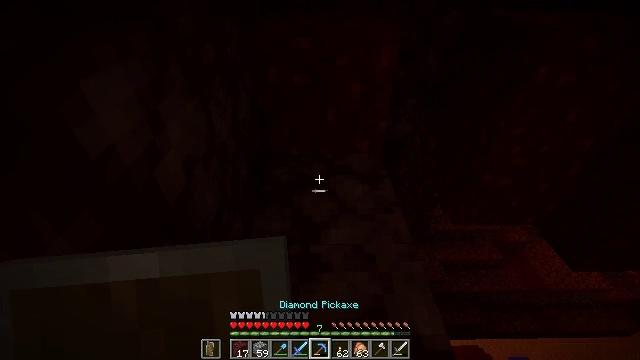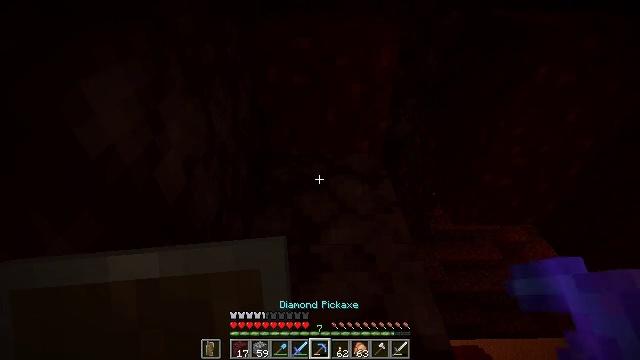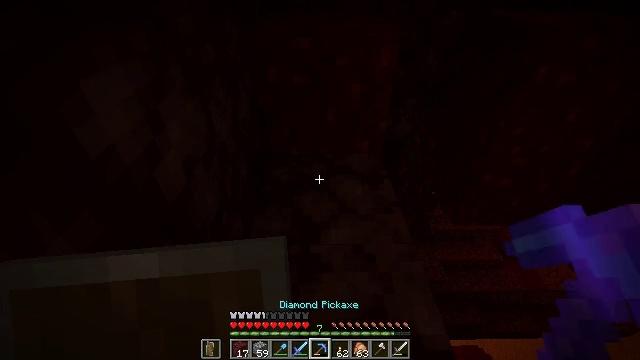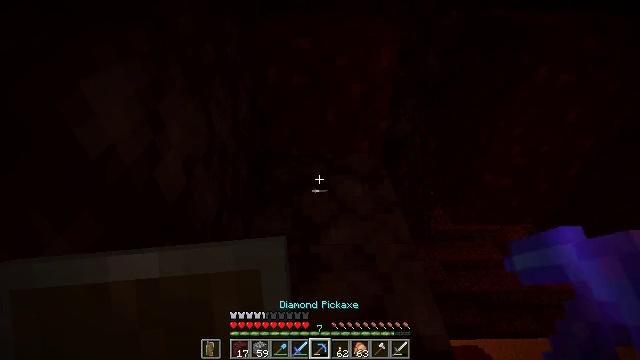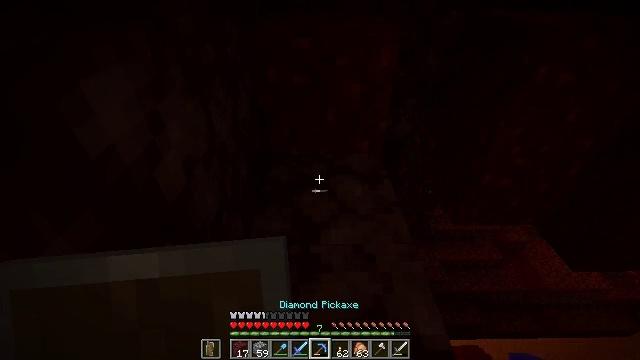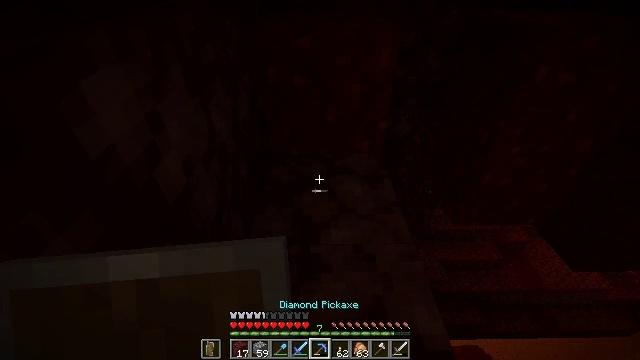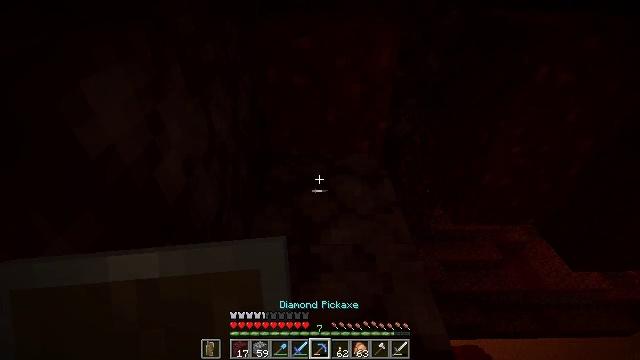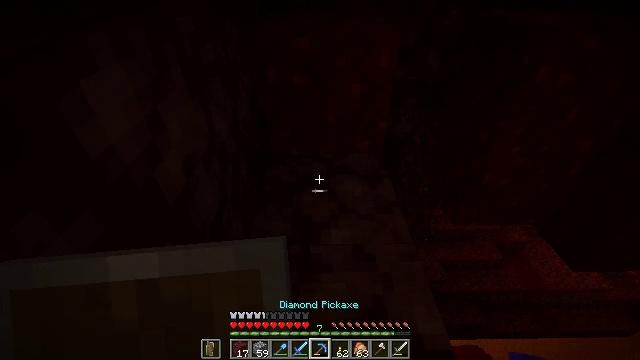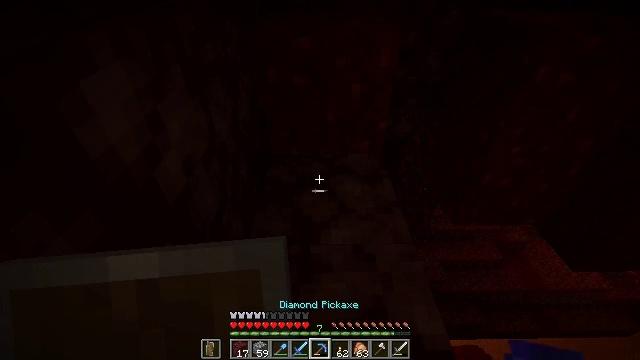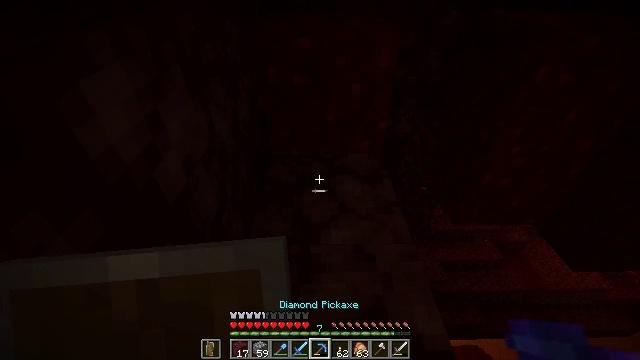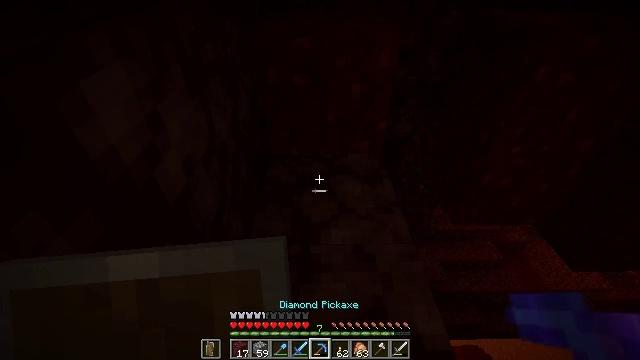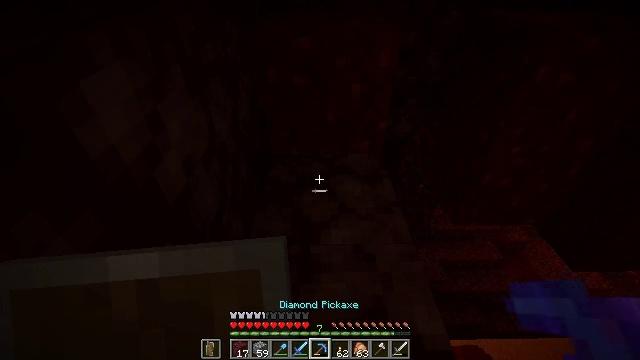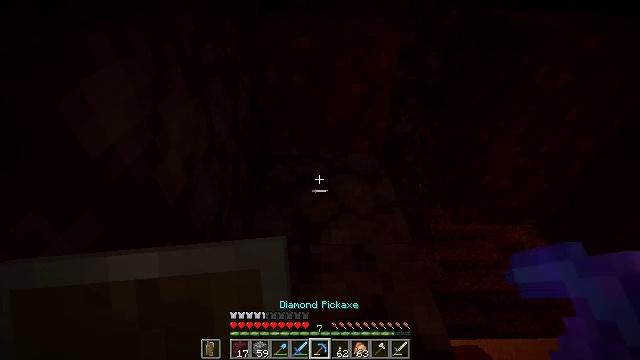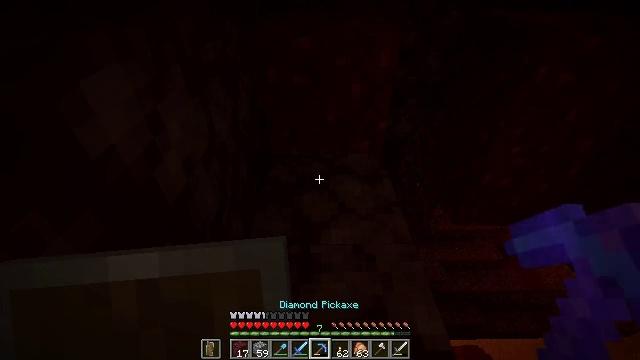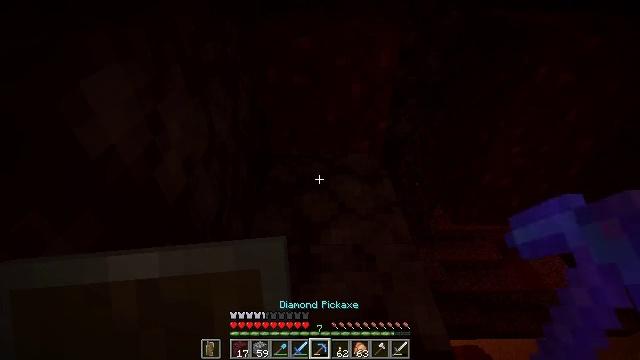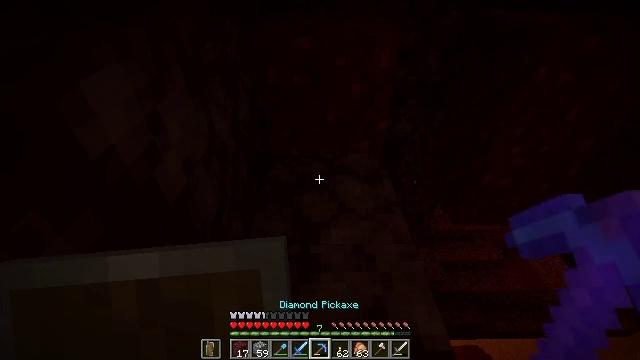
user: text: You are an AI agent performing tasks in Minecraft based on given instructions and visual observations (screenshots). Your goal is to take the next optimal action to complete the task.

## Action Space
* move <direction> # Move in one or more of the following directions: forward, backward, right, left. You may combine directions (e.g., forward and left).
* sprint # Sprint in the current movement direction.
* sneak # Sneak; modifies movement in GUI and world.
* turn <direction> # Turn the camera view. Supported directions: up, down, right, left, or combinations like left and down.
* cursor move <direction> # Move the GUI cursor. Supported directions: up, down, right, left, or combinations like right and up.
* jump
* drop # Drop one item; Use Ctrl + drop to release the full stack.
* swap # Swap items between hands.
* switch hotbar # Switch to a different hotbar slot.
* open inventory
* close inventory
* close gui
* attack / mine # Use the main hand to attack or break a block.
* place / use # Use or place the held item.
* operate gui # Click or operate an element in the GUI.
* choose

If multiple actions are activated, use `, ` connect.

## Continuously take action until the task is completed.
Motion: motion action
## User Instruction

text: Collect the nether wart block for decoration.
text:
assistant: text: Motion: sneak
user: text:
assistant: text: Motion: sneak
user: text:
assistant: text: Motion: sneak
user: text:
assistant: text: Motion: sneak
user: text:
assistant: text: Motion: sneak
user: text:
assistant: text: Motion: sneak
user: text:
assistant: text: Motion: sneak
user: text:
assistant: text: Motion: sneak
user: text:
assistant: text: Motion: sneak
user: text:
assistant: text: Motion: sneak
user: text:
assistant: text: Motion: sneak
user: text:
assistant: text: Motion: sneak
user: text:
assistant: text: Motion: sneak
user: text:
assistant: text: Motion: sneak
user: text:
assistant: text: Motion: sneak
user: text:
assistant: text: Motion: sneak
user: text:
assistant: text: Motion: sneak
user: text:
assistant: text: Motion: sneak
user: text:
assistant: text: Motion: sneak
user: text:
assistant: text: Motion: sneak
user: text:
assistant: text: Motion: sneak
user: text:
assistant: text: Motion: sneak
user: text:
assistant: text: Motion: sneak
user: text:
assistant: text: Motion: sneak
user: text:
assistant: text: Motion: sneak
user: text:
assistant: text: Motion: sneak
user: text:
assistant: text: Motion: sneak
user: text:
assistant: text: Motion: sneak
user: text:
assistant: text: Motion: sneak, turn left and up
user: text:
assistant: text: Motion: sneak, turn up